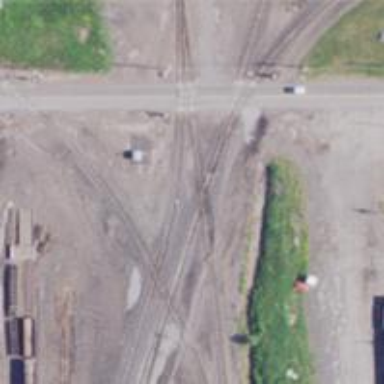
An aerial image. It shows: Railway crossing.